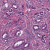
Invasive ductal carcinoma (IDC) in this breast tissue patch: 1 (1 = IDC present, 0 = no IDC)